Field crop: tomato
Growth stage: 1
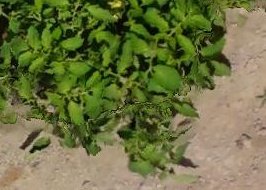
Species: tomato